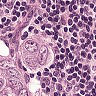
Metastatic tissue present: yes